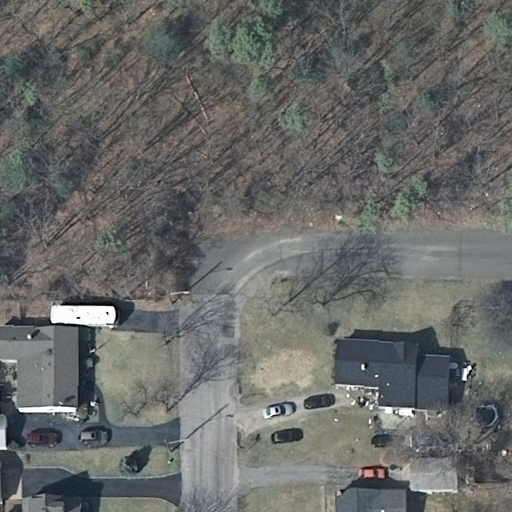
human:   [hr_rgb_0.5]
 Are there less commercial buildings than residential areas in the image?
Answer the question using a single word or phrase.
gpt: yes

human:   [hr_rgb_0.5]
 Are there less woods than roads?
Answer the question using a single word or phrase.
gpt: yes

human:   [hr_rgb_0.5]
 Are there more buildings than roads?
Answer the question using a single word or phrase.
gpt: yes

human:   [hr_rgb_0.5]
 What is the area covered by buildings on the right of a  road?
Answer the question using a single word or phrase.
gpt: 331m2

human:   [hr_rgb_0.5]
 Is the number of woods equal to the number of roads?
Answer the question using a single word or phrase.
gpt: no

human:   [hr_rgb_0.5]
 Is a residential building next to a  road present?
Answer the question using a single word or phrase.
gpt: yes

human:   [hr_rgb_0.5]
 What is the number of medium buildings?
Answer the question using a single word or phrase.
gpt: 2

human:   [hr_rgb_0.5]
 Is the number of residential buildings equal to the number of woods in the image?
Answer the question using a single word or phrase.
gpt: no

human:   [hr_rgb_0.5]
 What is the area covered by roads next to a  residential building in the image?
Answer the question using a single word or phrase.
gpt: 0m2

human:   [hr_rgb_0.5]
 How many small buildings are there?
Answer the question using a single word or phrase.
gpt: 4

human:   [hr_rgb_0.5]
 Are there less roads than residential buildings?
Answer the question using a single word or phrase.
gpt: yes

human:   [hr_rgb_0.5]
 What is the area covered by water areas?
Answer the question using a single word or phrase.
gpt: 0m2

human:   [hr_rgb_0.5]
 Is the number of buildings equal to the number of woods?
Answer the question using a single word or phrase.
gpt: no

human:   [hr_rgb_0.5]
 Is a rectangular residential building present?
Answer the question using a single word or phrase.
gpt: yes

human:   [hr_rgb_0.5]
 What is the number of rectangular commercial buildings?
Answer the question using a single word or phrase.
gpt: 0

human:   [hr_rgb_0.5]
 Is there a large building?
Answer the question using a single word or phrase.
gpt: no

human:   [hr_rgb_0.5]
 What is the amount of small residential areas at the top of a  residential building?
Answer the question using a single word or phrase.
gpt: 0

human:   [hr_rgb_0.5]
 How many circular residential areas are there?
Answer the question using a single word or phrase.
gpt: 0

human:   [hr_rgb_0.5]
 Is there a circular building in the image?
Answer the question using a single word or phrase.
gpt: no

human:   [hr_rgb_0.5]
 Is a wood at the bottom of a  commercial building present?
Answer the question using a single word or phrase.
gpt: no

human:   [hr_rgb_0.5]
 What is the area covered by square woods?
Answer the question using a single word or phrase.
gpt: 0m2

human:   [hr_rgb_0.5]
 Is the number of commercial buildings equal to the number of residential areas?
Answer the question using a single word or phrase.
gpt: no

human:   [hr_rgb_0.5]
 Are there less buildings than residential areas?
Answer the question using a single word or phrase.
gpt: no

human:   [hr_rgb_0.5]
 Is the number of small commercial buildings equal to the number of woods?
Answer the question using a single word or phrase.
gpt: no

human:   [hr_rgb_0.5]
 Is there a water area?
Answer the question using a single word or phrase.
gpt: no

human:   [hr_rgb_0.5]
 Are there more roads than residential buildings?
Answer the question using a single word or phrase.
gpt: no

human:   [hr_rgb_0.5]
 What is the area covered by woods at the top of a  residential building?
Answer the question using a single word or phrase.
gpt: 10599m2

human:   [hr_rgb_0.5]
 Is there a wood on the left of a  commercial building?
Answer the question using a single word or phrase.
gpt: no

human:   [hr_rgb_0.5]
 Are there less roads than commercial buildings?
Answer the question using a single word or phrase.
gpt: no

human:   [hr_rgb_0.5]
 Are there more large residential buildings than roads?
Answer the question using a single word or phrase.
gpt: no

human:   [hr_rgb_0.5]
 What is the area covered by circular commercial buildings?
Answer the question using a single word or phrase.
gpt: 0m2

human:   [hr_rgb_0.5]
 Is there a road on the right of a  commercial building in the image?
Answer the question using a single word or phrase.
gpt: no

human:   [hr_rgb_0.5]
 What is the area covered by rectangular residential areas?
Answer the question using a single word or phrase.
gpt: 10599m2

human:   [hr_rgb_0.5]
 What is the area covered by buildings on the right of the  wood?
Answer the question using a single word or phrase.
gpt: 483m2

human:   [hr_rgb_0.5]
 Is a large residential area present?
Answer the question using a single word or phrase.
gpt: yes

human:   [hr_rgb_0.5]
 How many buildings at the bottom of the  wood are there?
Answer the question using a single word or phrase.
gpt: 6